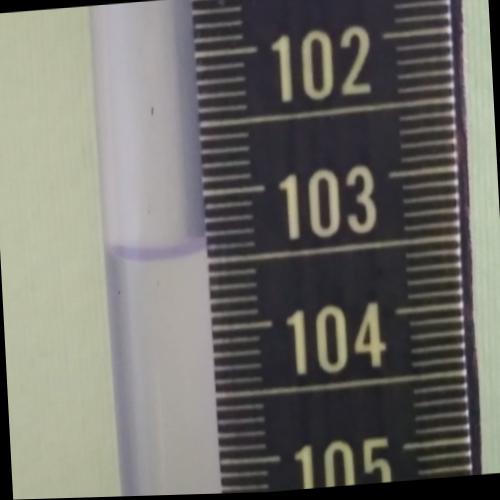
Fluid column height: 103.4 cm